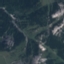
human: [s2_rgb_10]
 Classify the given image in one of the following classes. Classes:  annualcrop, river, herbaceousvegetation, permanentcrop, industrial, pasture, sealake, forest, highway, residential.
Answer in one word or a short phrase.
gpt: HerbaceousVegetation